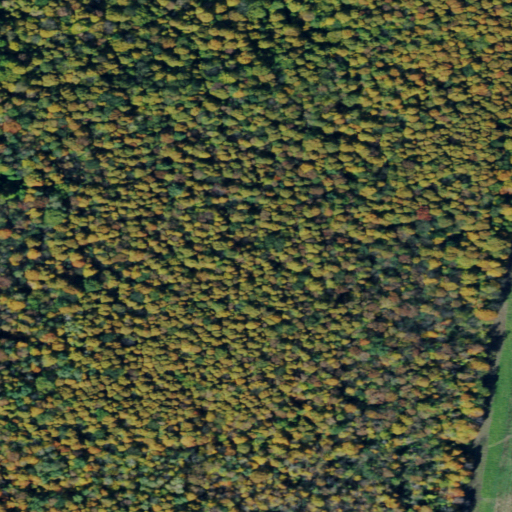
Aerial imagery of mountain in New York named Underwood Hill containing deciduous forest, cultivated crops, and pasture